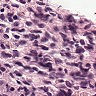
Metastatic tissue present: no